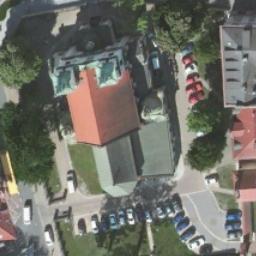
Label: church